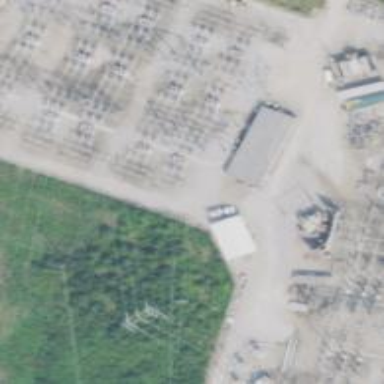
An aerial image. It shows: Switch used for power control.